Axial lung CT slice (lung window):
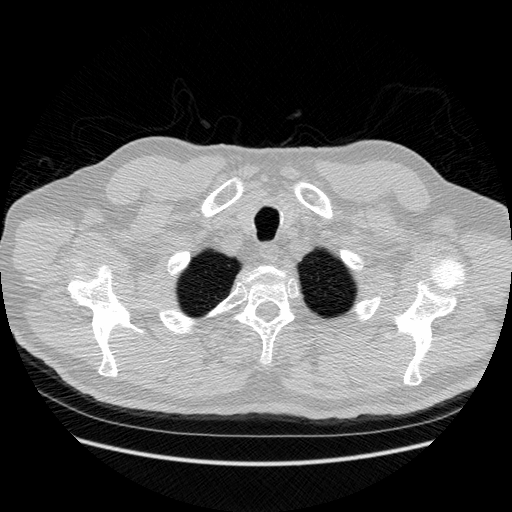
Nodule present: no